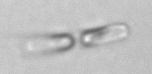
Label: Skeletonema